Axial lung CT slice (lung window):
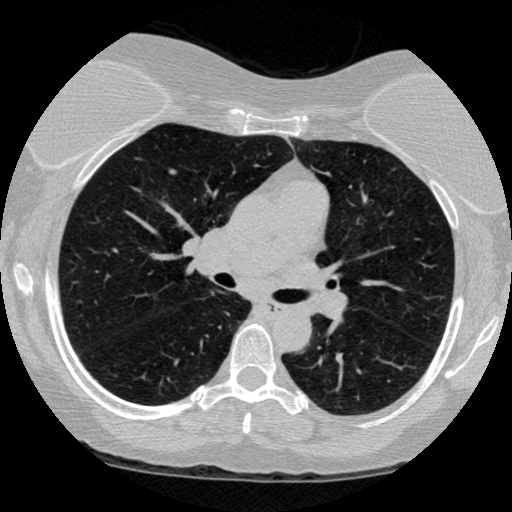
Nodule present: no